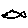
Label: fish